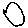
Label: circle